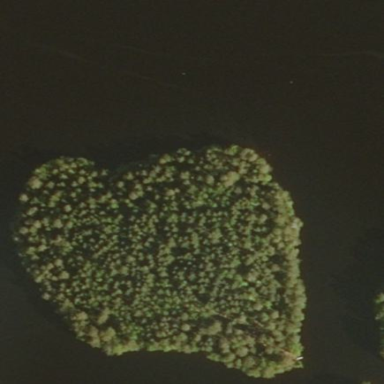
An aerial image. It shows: Island covered with woodland.